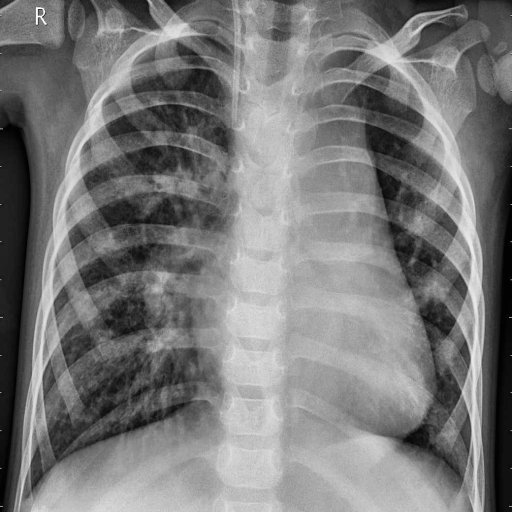
Finding: PNEUMONIA